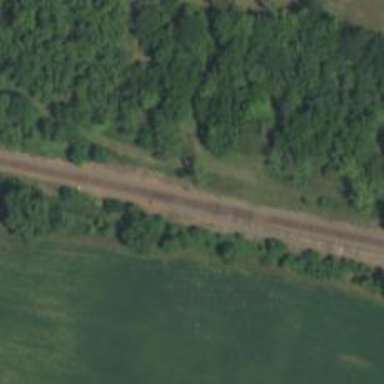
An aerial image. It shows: Railway spur junction.